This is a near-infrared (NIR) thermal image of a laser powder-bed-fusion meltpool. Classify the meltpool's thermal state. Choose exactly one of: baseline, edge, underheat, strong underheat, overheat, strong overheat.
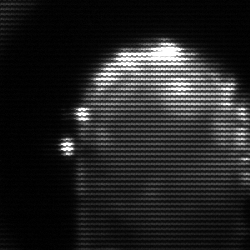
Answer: baseline